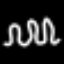
Label: squiggle